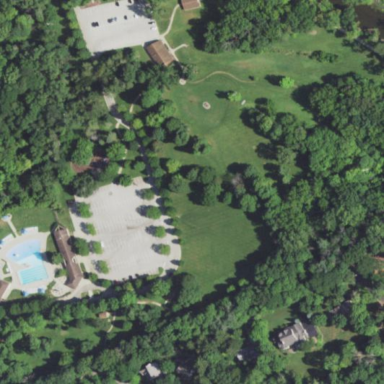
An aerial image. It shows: Disc golf pitch on leisure land.